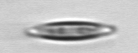
Label: pennate